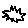
Label: star